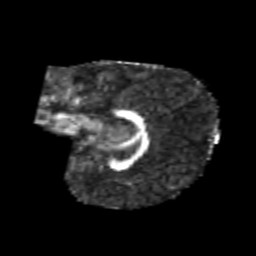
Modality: FA
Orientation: sagittal
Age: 6
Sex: female
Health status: healthy